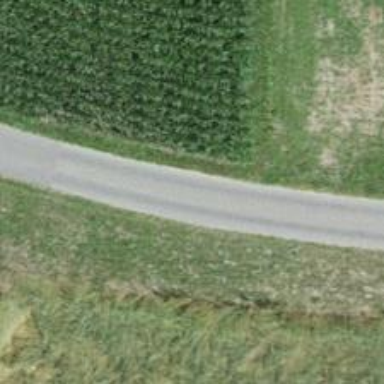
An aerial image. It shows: Unclassified road with asphalt surface.